Question: I am trying to build a simple test example that uses my webcam and outputs to a WIndowsFormHost. This is actually taken from the sample code but I am not sure why it's not working. My webcam's LED is lit up so I guess that means my webcam isn't the problem.
Can anyone help me out with this? This is my sample code.
'''
private void Window_Loaded(object sender, RoutedEventArgs e)
{
job = new LiveJob();
deviceSource = job.AddDeviceSource(videoDevs.Count > 0 ? videoDevs[1] : null, audioDevs.Count > 0 ? audioDevs[0] : null);
job.ActivateSource(deviceSource);
job.ApplyPreset(LivePresets.VC1HighSpeedBroadband16x9);
job.StartEncoding();
job.OutputPreviewWindow = new PreviewWindow(new HandleRef(displayPanel, displayPanel.Handle));
//Console.Read();
//job.StopEncoding();
}
'''
Also, I get this weird error that says HREF COMException when I try to put job.StartEncoding() in a button. Anyone can tell me what this error means?

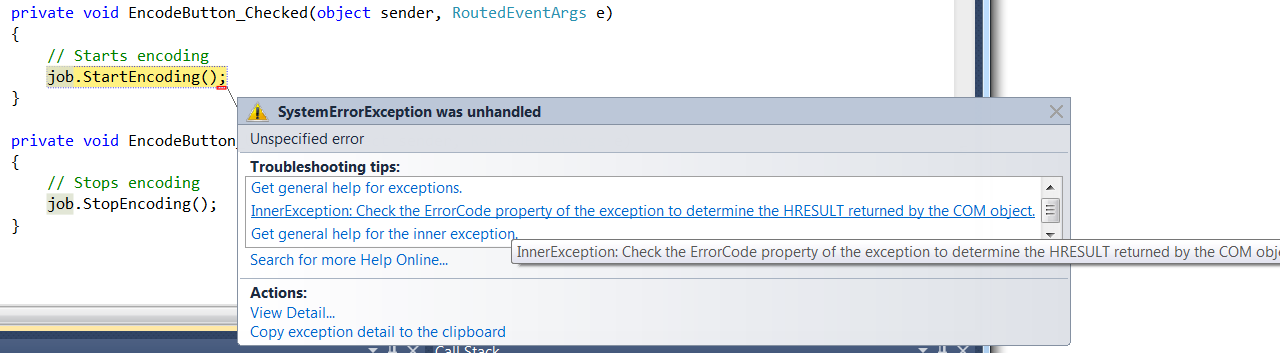
Answer: I found the solutions to my question.
'''
private string Broadcast_Webcam()
{
if (_job == null)
{
v_Device = EncoderDevices.FindDevices(EncoderDeviceType.Video);
a_Device = EncoderDevices.FindDevices(EncoderDeviceType.Audio);
_job = new LiveJob();
_source = _job.AddDeviceSource(v_Device.Count > 0 ? v_Device[1] : null, a_Device.Count > 0 ? a_Device[0] : null);
_job.ActivateSource(_source);
}
if (_job != null)
{
_job.ApplyPreset(LivePresets.VC1Broadband4x3);
PullBroadcastPublishFormat format = new PullBroadcastPublishFormat();
format.BroadcastPort = 8080;
format.MaximumNumberOfConnections = 2;
_job.PublishFormats.Add(format);
_job.StartEncoding();
}
return "Webcam service has been started";
}
'''
This will work without a problem.
The second question which was a constant error of COMEXCEPTION. The method to solve it is via
'''
_job.StopEncoding();
_job.Dispose();
'''
I forgot to stop the encoding process before disposing it, causing a exception.